The image is a continuous-wavelet scalogram (time versus scale) of a rotating-machine vibration signal. Determine the machine's mechanical condition. Answer with exactly one of: normal, misalignment, unbalance, looseness.
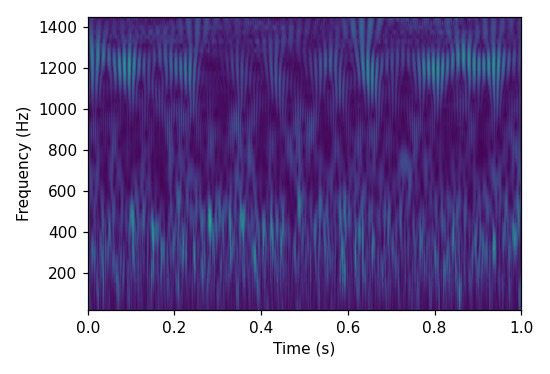
Answer: misalignment